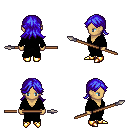
a pixel art fantasy rpg character, female body template, human, tanned skin, black robe, teal pants, blue loose hair, gold boots, spear, four views (front, back, left, right), 2x2 character sprite sheet, small pixel art, hard edges, no anti-aliasing